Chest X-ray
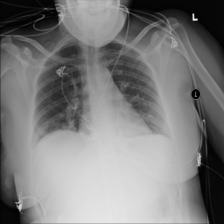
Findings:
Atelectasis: positive
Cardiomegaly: negative
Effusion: negative
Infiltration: negative
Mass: negative
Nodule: negative
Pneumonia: negative
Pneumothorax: negative
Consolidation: negative
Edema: negative
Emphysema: negative
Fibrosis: negative
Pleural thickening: negative
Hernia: negative